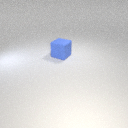
large blue rubber cube